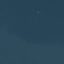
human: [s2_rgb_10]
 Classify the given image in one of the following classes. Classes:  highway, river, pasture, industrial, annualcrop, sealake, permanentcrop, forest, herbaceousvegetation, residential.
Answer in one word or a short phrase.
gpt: SeaLake